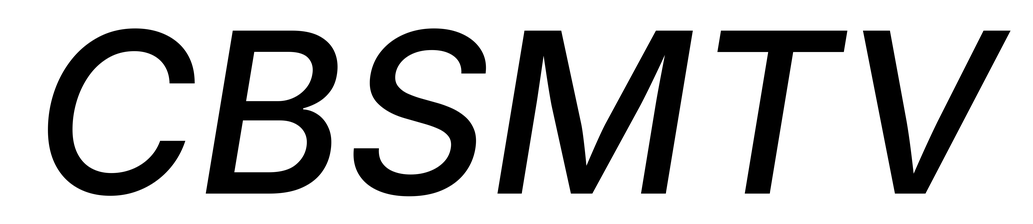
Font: Inter-Italic_Medium_Italic